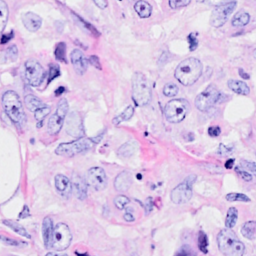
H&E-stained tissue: Breast